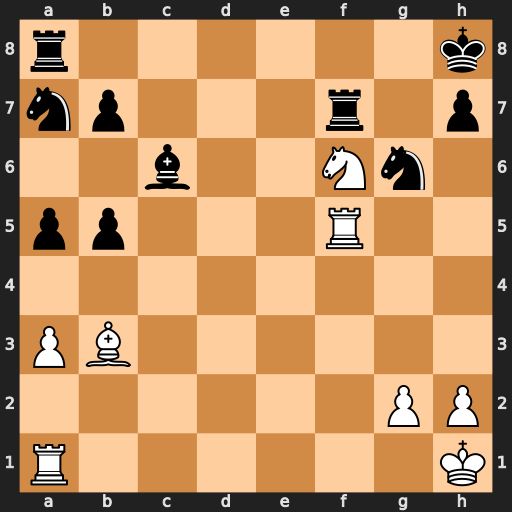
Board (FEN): r6k/np3r1p/2b2Nn1/pp3R2/8/PB6/6PP/R6K
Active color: w
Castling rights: -
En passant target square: -
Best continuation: Bxf7 Bxg2+ Kg1